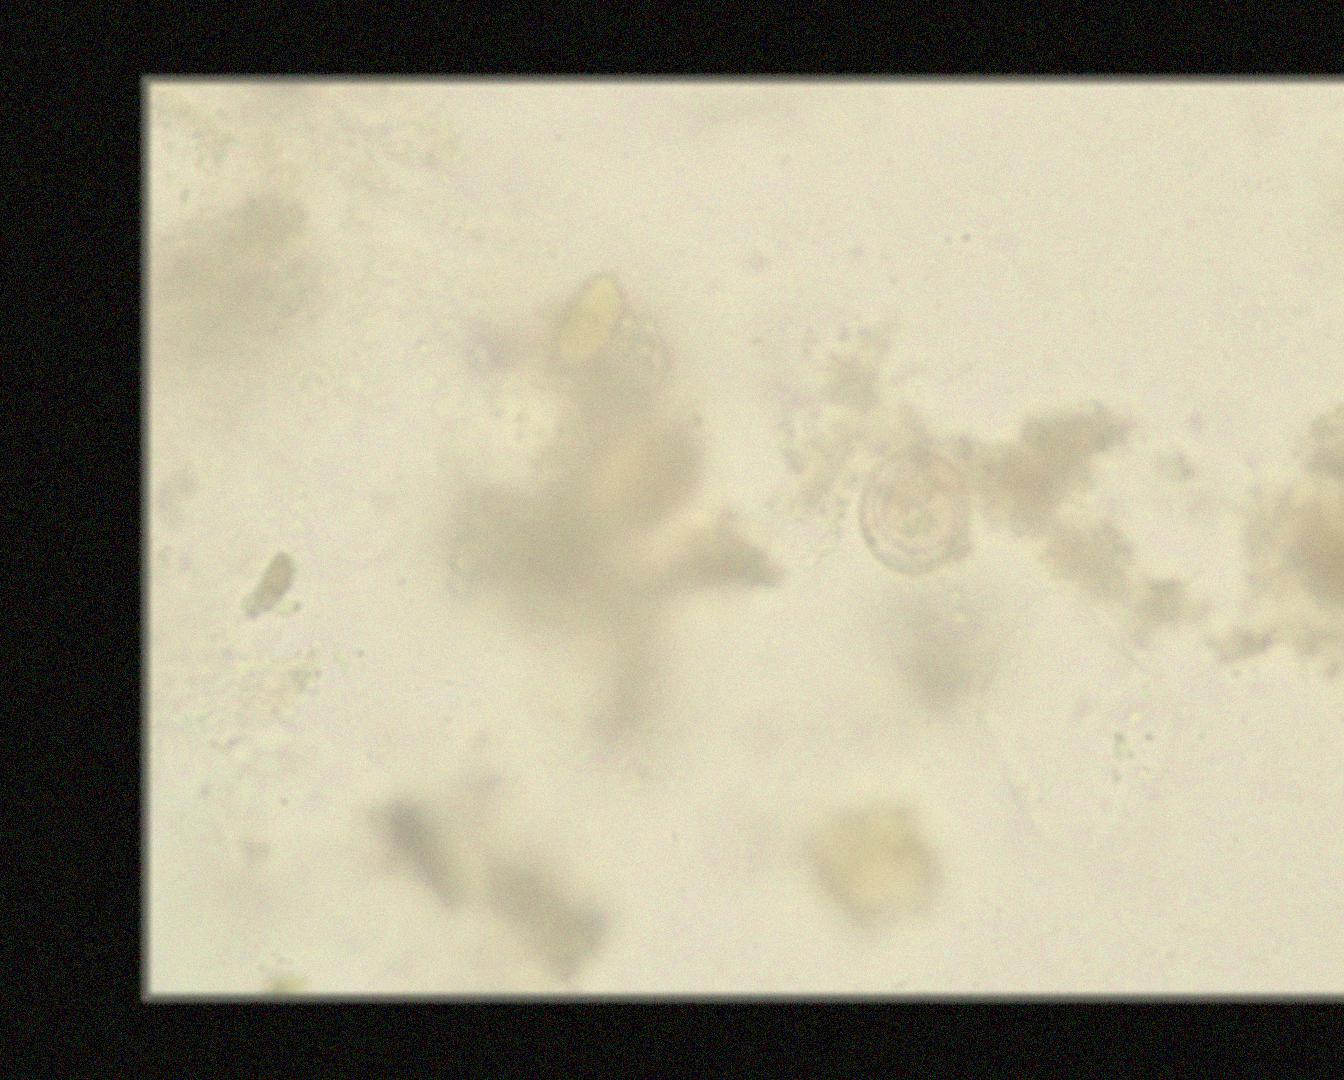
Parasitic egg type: Hymenolepis nana